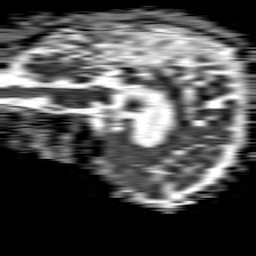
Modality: ADC
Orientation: sagittal
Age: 72
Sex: male
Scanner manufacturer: philips
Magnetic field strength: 1.5 T
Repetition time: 4.6 s
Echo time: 0.08631 s